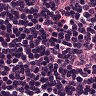
Metastatic tissue present: no